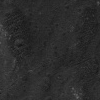
Atmospheric dust classification: not_dusty